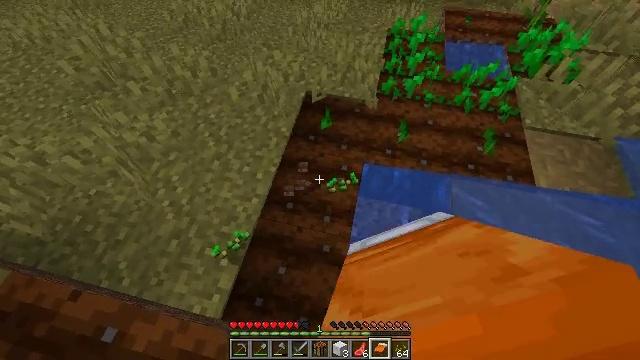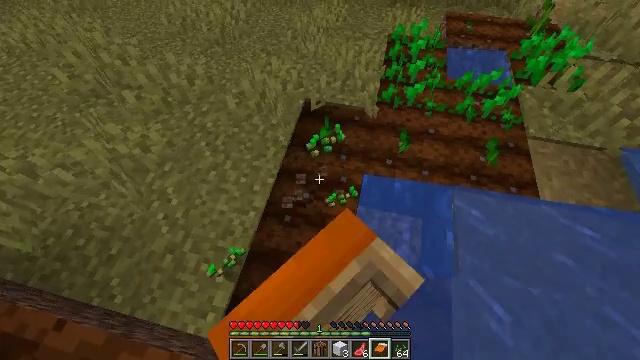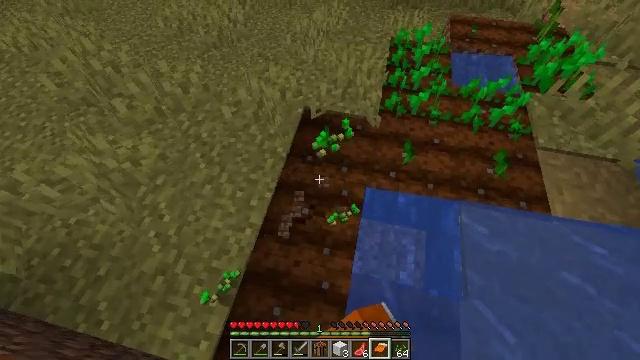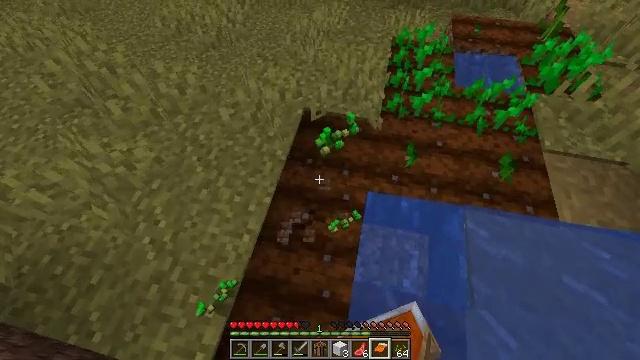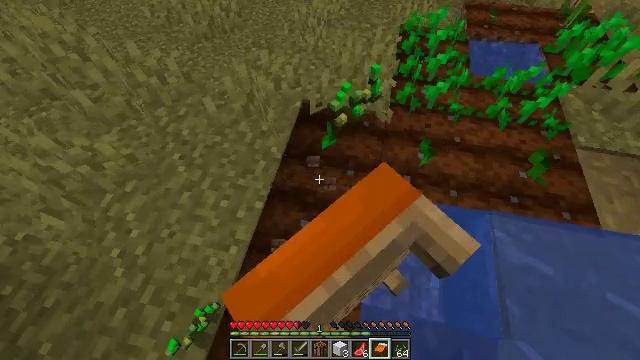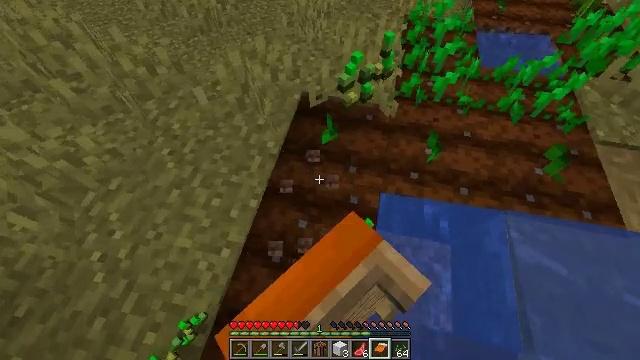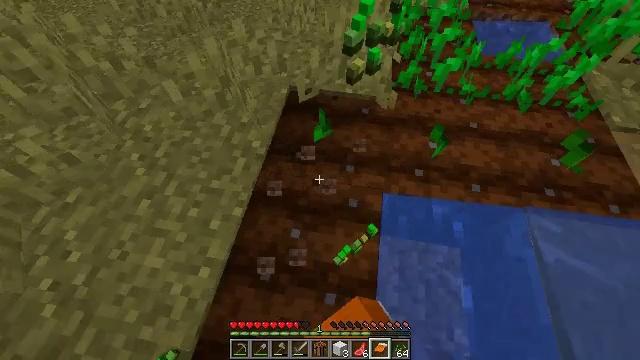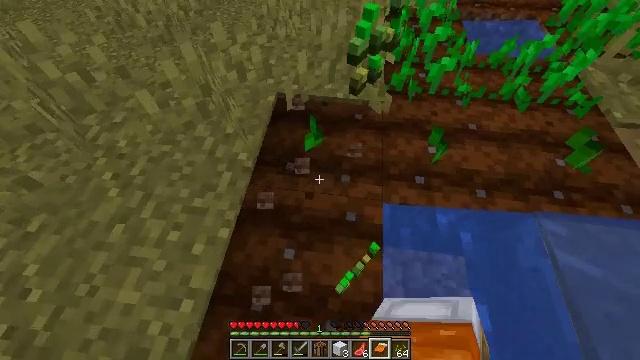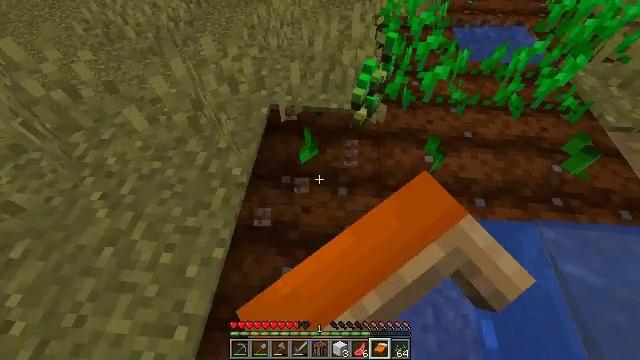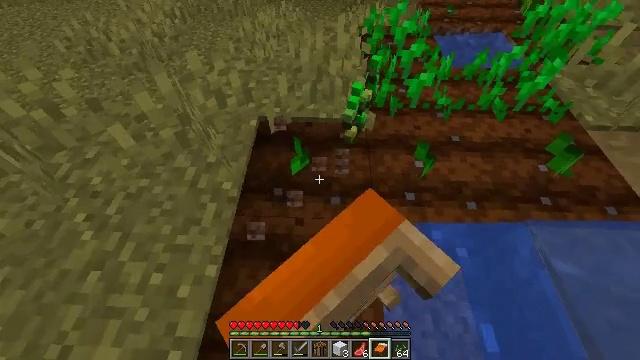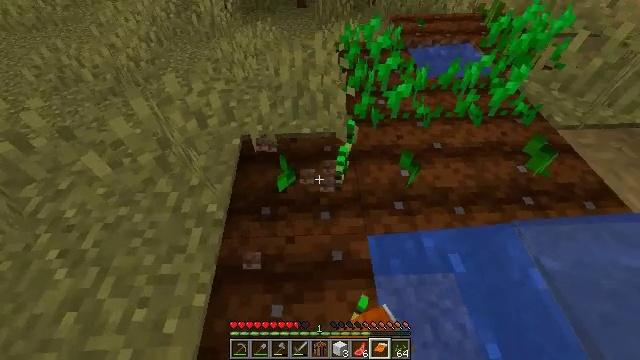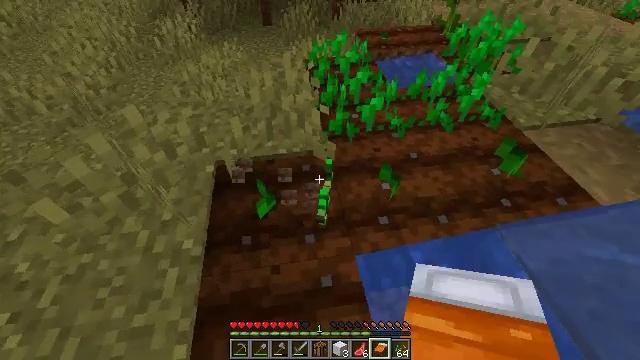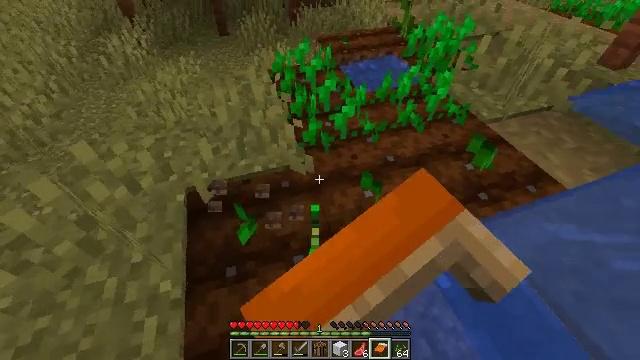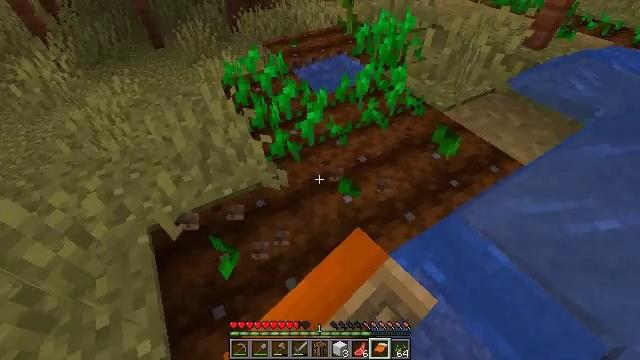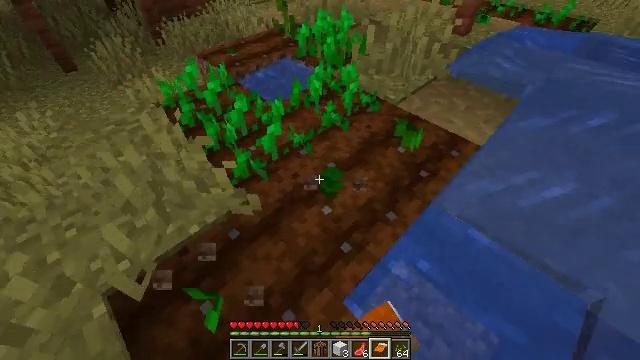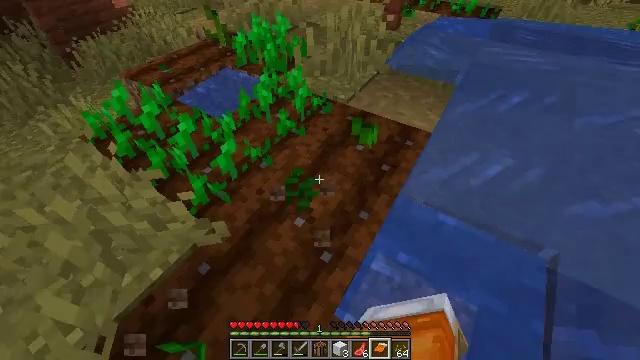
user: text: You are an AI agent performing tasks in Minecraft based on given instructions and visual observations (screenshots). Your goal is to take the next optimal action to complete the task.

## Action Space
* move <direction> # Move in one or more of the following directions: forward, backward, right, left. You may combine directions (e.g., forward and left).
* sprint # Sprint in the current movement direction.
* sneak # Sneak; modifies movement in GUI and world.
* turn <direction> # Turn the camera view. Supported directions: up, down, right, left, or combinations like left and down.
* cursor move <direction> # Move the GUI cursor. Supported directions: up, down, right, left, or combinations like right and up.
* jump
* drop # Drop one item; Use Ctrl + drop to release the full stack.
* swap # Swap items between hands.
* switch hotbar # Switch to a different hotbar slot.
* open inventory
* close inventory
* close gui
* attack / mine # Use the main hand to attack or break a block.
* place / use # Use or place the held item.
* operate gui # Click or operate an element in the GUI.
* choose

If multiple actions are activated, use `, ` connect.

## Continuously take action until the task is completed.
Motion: motion action
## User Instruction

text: Harvest the melon stem from your garden.
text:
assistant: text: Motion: move forward, attack / mine
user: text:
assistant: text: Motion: move forward, attack / mine
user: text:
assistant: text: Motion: move forward, attack / mine
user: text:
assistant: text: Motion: move forward, attack / mine
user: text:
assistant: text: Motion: attack / mine
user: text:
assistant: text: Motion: turn right and up, attack / mine
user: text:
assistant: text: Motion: turn right and up, attack / mine
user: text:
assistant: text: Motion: turn right and up, attack / mine
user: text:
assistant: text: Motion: turn right and up, attack / mine
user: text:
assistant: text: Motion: turn right and up, attack / mine
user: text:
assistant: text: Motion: move forward, turn right and up, attack / mine
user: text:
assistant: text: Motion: move forward and move left, turn right, attack / mine
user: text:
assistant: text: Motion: move forward and move left, turn right, attack / mine
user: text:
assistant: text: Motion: move forward, turn right, attack / mine
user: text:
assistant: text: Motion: turn right, attack / mine
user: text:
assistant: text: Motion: turn right, attack / mine
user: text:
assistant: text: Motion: turn right, attack / mine
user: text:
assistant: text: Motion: attack / mine
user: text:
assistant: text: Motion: move forward, attack / mine
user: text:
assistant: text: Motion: move forward, attack / mine
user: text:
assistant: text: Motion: move forward, attack / mine
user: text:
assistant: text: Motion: attack / mine
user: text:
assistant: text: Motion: attack / mine
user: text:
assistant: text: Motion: attack / mine
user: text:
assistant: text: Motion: attack / mine
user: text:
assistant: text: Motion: attack / mine
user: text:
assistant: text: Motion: attack / mine
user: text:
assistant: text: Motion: turn left, attack / mine
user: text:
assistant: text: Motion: attack / mine